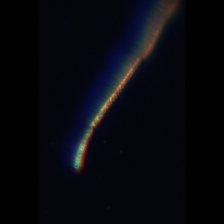
Taxon: Chaetoceros
Group: Diatoms